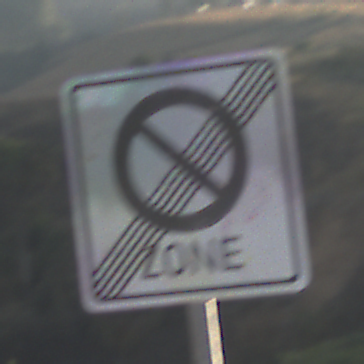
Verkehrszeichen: EndeEingeschraenktesHalteverbotZone
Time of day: SunriseSunset
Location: Outdoor (Nature)
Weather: Clear
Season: NotSpecified
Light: Natural